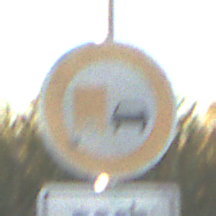
Verkehrszeichen: UeberholverbotKraftfahrzeuge
Zusatzzeichen unten: LaengeEinerStrecke4
Umgebung: Outdoor, RoadRail
Tageszeit: SunriseSunset
Wetter: Clear
Licht: Natural
Jahreszeit: NotSpecified
Kontrast: HighContrast